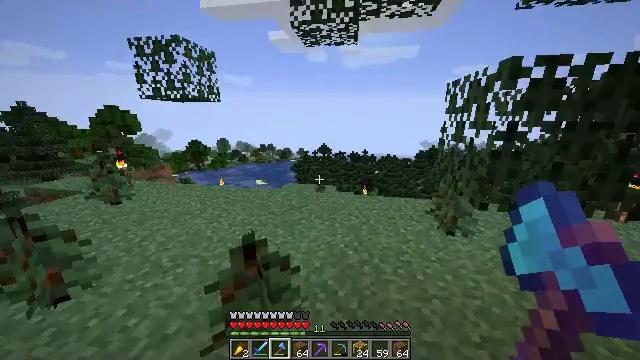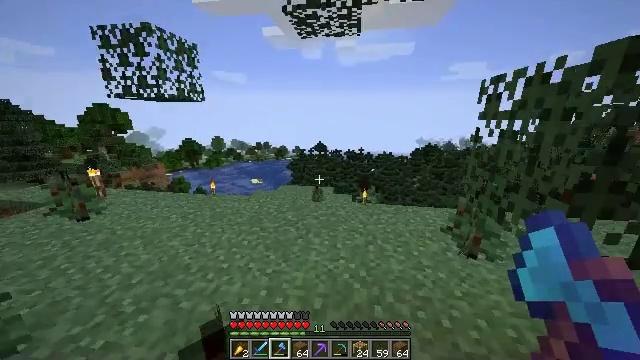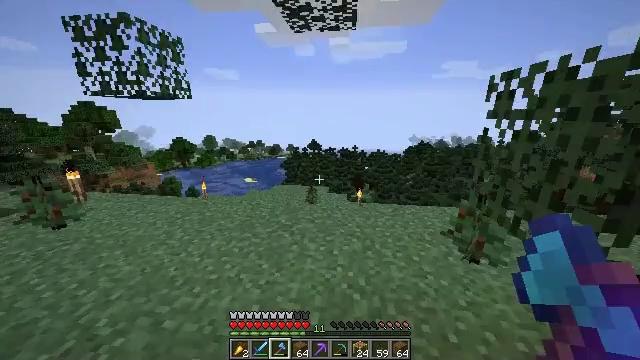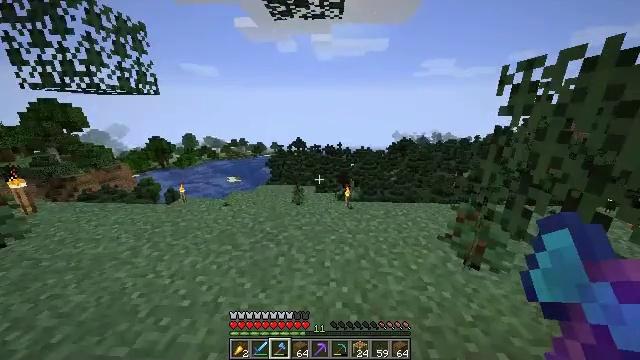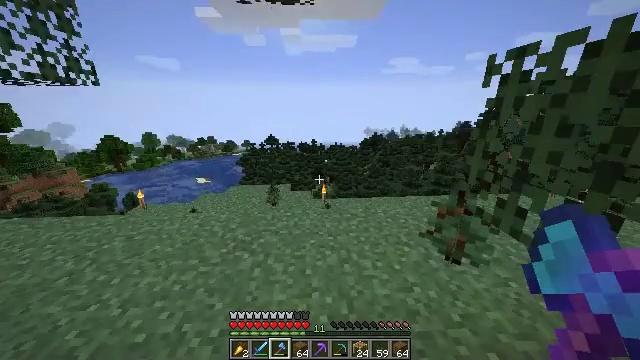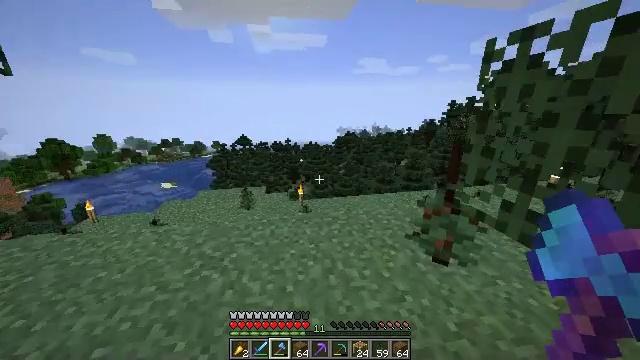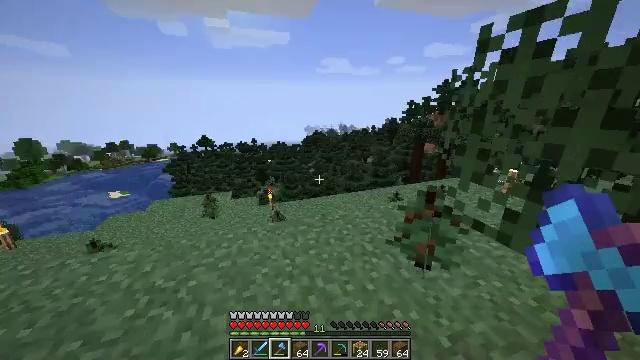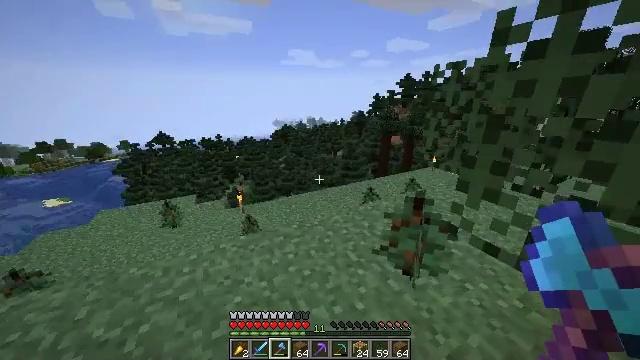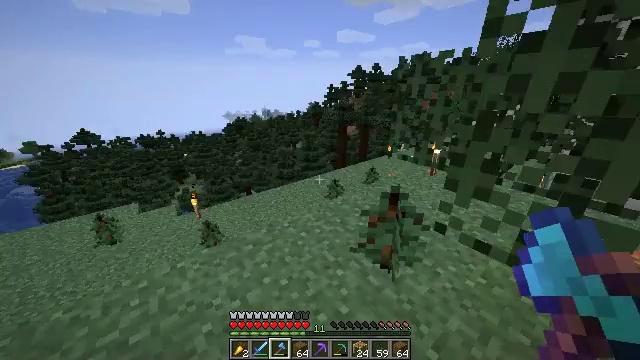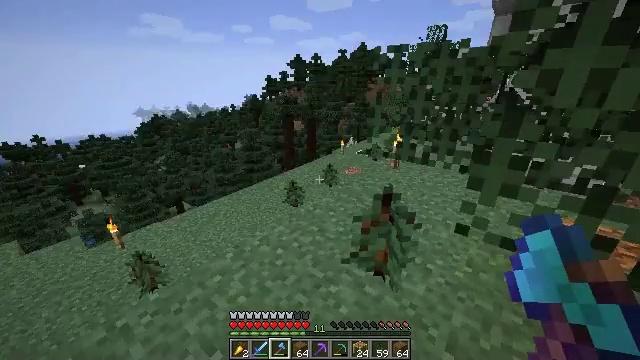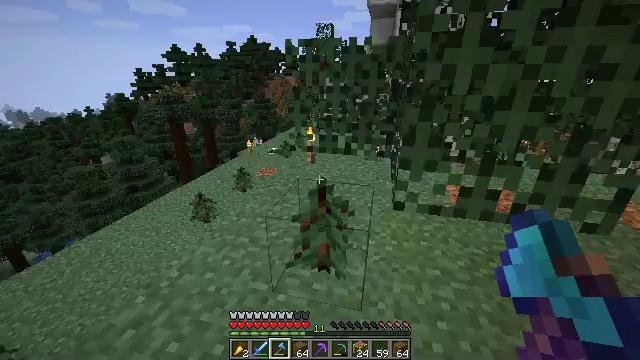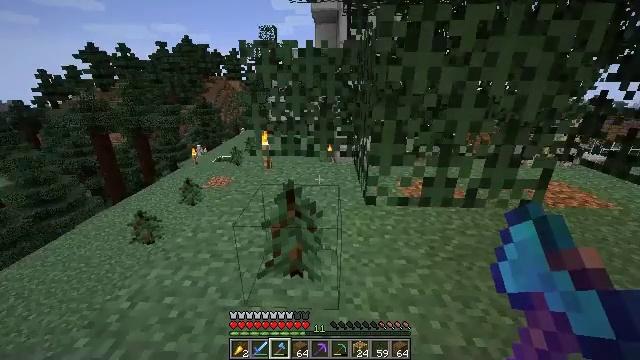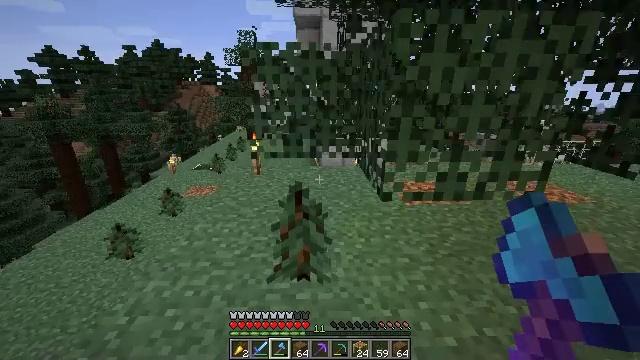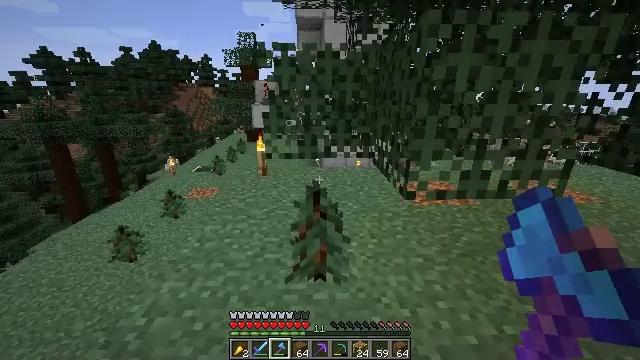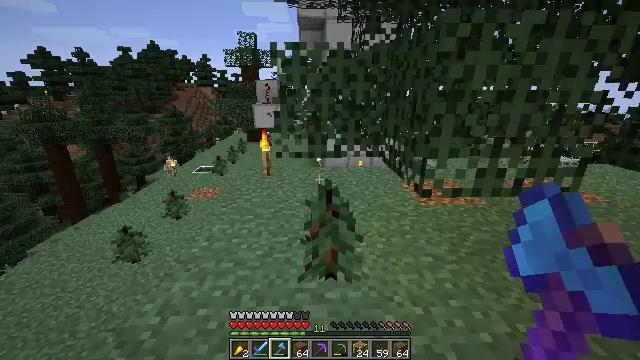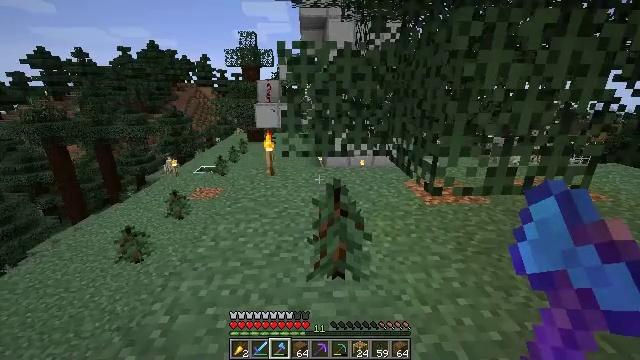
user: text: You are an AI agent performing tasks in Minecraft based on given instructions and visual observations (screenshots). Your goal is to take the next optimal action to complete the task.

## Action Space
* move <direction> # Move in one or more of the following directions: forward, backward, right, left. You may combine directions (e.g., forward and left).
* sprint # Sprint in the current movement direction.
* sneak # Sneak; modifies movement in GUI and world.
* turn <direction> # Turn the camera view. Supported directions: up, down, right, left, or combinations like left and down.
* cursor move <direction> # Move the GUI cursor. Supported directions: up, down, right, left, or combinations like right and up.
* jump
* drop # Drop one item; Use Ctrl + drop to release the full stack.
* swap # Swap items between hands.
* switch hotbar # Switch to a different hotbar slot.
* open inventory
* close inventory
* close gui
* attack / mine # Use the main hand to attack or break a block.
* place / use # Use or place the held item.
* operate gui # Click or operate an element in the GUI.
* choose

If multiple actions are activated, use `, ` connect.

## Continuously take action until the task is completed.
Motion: motion action
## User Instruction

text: Collect spruce leaves for landscaping.
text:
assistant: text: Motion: move forward, turn right
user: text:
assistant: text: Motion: move forward, turn right
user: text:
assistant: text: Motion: move forward, turn right
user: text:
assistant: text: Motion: move forward, turn right and down
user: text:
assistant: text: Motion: move forward, turn right
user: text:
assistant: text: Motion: move forward, turn right
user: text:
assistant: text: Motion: move forward and move left, turn right and down
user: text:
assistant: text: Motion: move left, turn right and down
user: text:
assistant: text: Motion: move left, turn right
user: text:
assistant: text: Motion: move left, turn right
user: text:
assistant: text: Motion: move left, turn right and up
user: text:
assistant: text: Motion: move left, turn right and up
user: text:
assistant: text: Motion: no_op
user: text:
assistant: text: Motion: no_op
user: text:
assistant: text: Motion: no_op
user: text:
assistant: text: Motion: no_op
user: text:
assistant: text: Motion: no_op
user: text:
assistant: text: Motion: no_op
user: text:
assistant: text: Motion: no_op
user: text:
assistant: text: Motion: no_op
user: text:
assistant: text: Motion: no_op
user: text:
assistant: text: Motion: no_op
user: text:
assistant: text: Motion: no_op
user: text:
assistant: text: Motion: no_op
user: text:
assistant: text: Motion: no_op
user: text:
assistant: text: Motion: no_op
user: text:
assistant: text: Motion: no_op
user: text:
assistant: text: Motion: no_op
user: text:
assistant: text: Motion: no_op
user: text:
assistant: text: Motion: no_op